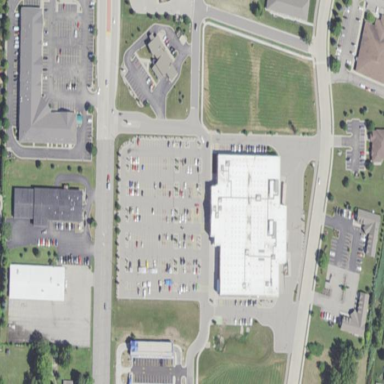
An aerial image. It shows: Retail area.